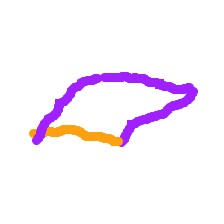
Shape: parallelogram